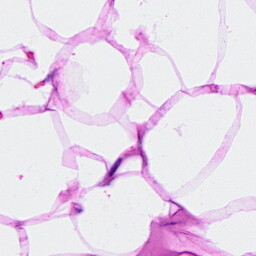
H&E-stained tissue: Breast